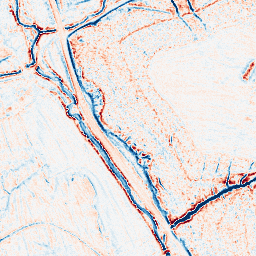
Category: edge_preserving
Decomposition family: anisotropic_diffusion
Decomposition parameters: iterations: 10
kappa: 100
gamma: 0.15
Upsampling method: sinc_hamming
Upsampling parameters: scale: 2
kernel_size: 8
Upsampling scale: 2